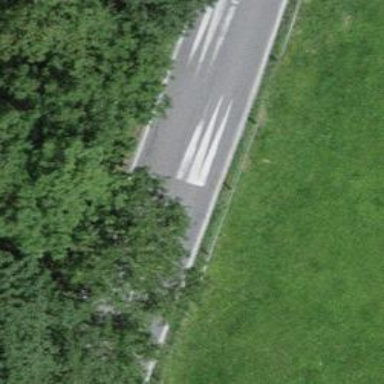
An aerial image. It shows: Traffic calming hump on the road.